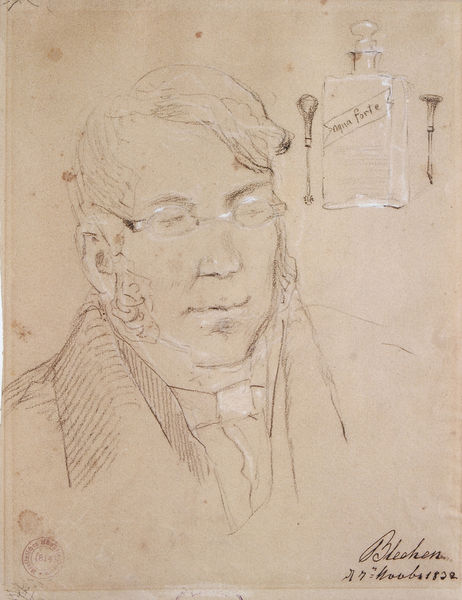
Titel: Bildnis eines Kupferstechers und Radierers
Künstler: Carl Blechen
Standort: Schweinfurt
Institution: Sammlung Georg Schäfer
Schlagwörter: mann, schatten, weiß, braun, elegant, frisur, kreide, mund, nase, ohr, schwarz, skizze, stirn, zeichnung, blick, beige, bart, flasche, gläser, hemd, jacke, augen, gesicht, kragen, bildnis, portrait, porträt, signatur, auge, haare, mantel, reich, klassizismus, blatt, instrumente, kinn, kontrast, lippen, locke, ohren, scheitel, zart, umrandung, lächeln, schrift, papier, studie, datierung, grafik, graphik, linien, sepia, löffel, krawatte, grübchen, seitenscheitel, homme, face, nagel, fliege, gehrock, revers, selbstporträt, jacket, striche, tusche, unterschrift, links, linie, technik, druck, schraffur, radierung, brille, buchstaben, plakat, selbstbildnis, backenbart, bleistift, stempel, koteletten, arzt, medizin, entwurf, geheimratsecken, kotletten, unvollendet, bleistiftzeichnung, parfum, flecken, karaffe, duft, fläschchen, werkzeug, gelehrter, rötel, tolle, bäffchen, flacon, dessin, etikett, alchimie, harre, gehöht, werkzeuge, höhung, heilen, rum, lunette, blechen, apotheker, blechem, carl blechen, flashce, flecien, forte, herb, intelekktueller, kupferstecher, pipetten, pippette, rigide, stichel, white, säure, lunettes, grabstichel, arznei, fläschen, cravate, we9ß, 19. jahrhundert, 19. jh., blecken, 1824, 1822, aqua forte, favoris, pipette, eau-forte, rouflaquettes, 1832, kopf, weissstich, blescher, whiskey, bleeken, kottelletenn